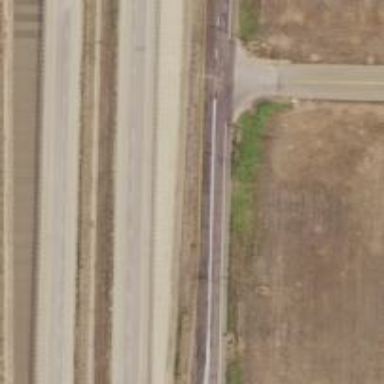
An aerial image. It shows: Secondary road with frontage road.